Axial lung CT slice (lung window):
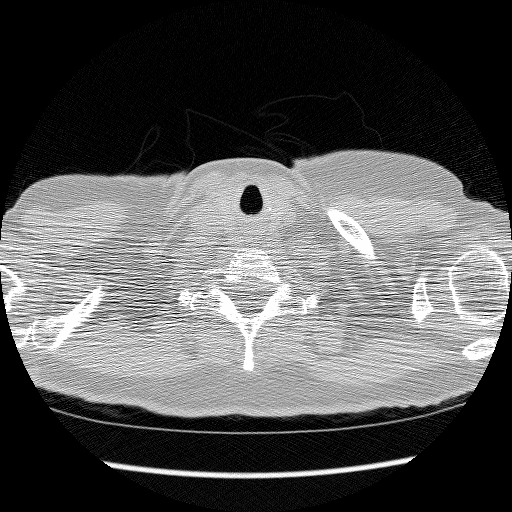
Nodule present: no